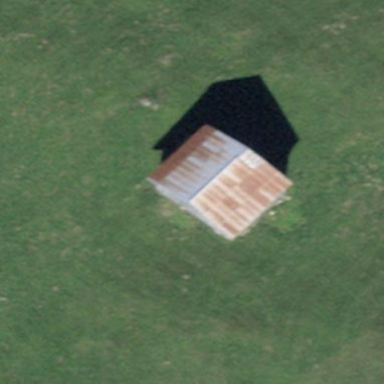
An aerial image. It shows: Barn.